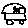
Label: car